Interaction volume radius: 10 \u00c5
Interaction volume height: 20 \u00c5
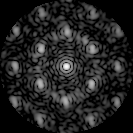
Disorder parameter: 0.4633